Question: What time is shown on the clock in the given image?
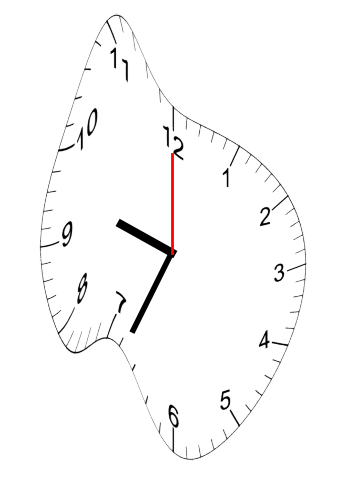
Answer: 09:34:00